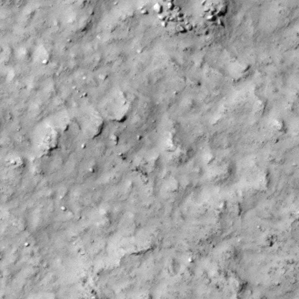
Label: non_frost